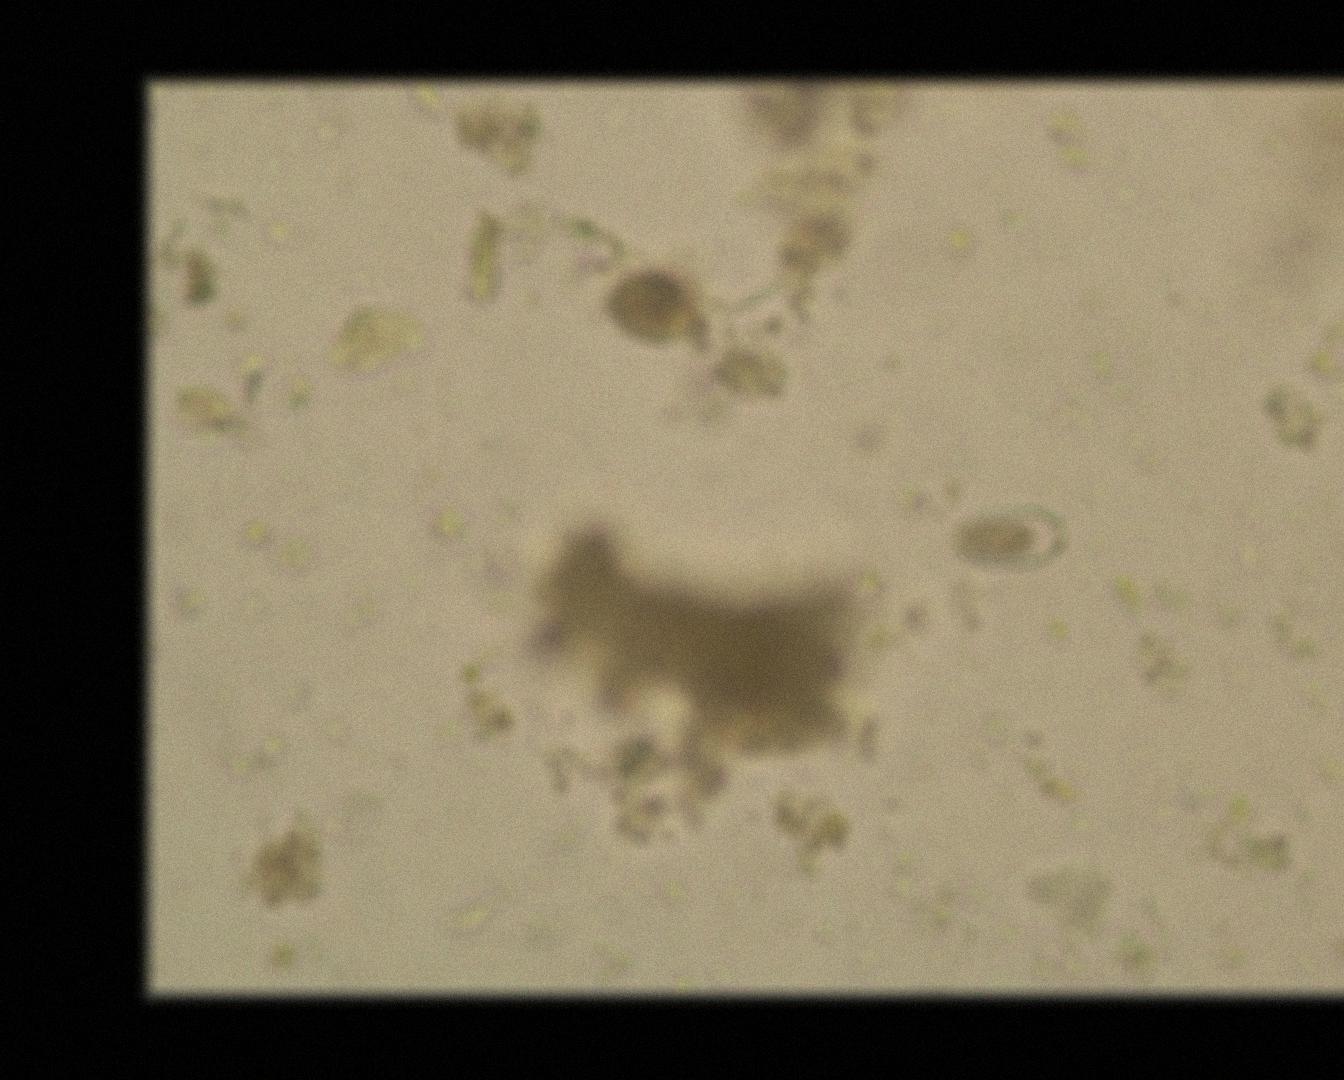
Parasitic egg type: Capillaria philippinensis